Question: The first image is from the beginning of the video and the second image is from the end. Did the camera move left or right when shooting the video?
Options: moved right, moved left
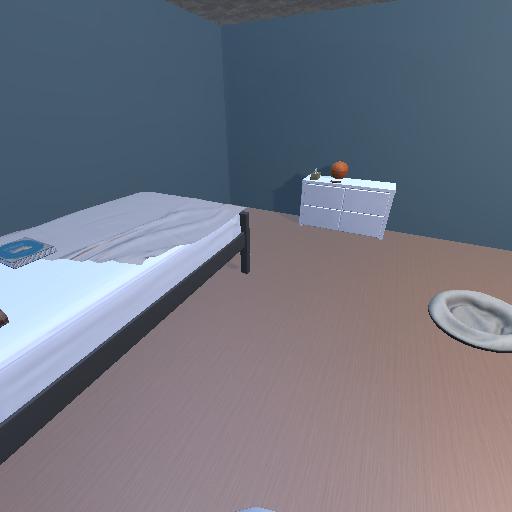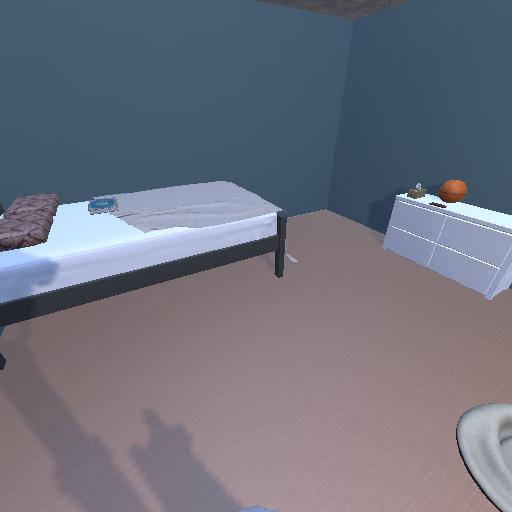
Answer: moved right